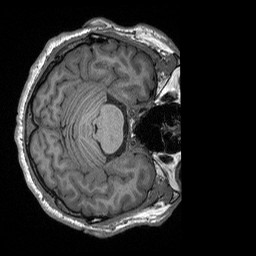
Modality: T1w
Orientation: axial
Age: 53
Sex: male
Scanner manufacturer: siemens
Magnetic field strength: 3 T
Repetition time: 2.4 s
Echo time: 0.00226 s